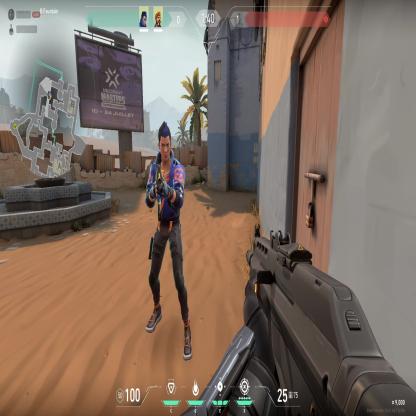
Label: teammate